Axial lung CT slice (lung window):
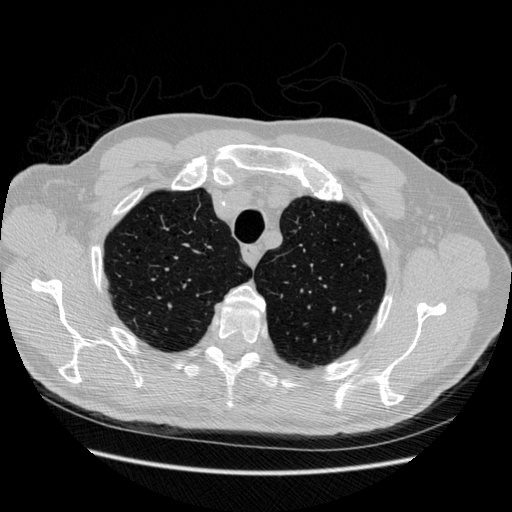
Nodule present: no